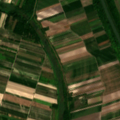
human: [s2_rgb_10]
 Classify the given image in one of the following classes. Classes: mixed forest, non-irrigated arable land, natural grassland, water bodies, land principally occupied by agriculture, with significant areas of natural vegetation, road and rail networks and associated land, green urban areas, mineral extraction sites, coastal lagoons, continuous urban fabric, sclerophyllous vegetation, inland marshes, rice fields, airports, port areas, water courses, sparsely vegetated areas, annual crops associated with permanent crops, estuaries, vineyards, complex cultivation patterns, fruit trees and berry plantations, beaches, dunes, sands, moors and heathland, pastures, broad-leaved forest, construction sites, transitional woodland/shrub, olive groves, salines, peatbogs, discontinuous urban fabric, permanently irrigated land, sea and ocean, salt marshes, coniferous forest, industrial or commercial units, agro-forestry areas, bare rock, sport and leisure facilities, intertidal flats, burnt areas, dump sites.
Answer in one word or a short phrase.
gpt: non-irrigated arable land, complex cultivation patterns, inland marshes, water courses